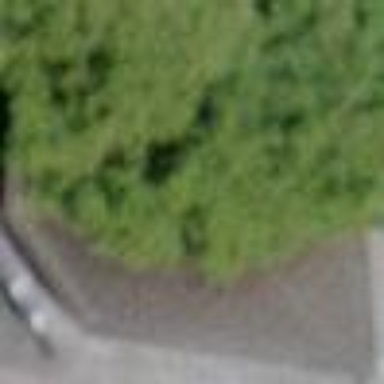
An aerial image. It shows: View of roof of building.